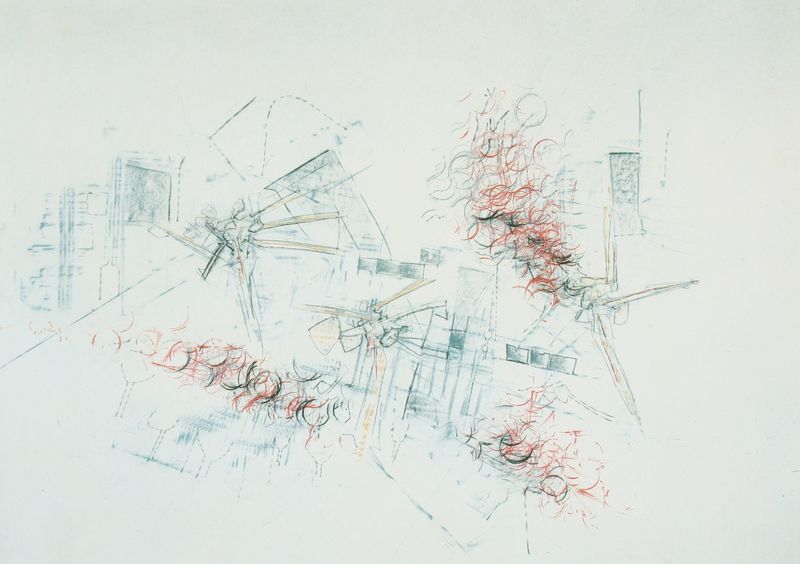
Titel: Tremblement de terre, Panarera, Erdbeben in Panarera, Chile
Künstler: Roberto Matta
Standort: Paris
Institution: Galerie de France
Schlagwörter: blau, schatten, gelb, grün, komposition, kubismus, kubistisch, stadt, bewegung, braun, grau, hell, schwarz, skizze, weiss, zeichnung, rot, architektur, blass, bild, häuser, mühle, blatt, schräg, kreis, rund, chaos, papier, perspektive, moderne, abstrakt, modern, formen, grafik, graphik, linien, gerade, ornamente, striche, abstraktion, frottage, oben, rechtecke, bögen, schere, eckig, kreuz, linie, linear, form, schraffur, dynamik, kreise, schraffiert, bleistift, entwurf, quader, zeichnen, struktur, konstruktion, dreiecke, spiralen, spirale, geraden, brauns, buntstift, zeichung, paier, halbkreise, stadtplan, maschinen, elemente, luftansicht, zirkel, farbstudie, gekritzel, hubschrauber, durchschlag, dynamismus, farbstifte, reibung